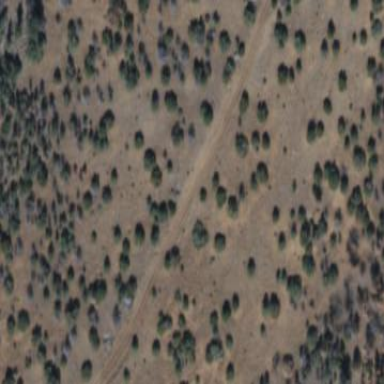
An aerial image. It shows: Patch of scrub vegetation.